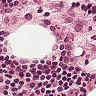
Metastatic tissue present: no